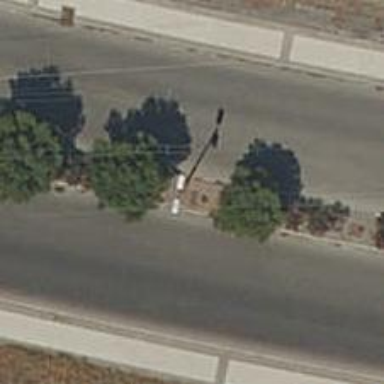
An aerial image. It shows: Pole serving as support.